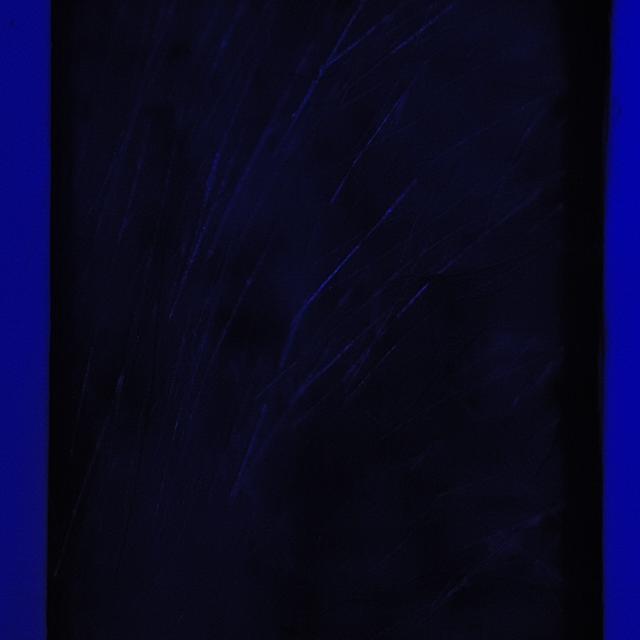
Canine fungal skin infection — characterized by alopecia, scaling, crusting, and circular lesions. Common agents include Malassezia and Candida species.